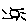
Label: sun